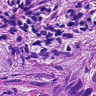
Metastatic tissue present: yes